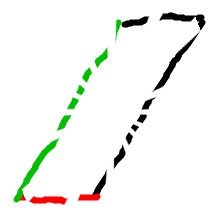
Shape: parallelogram